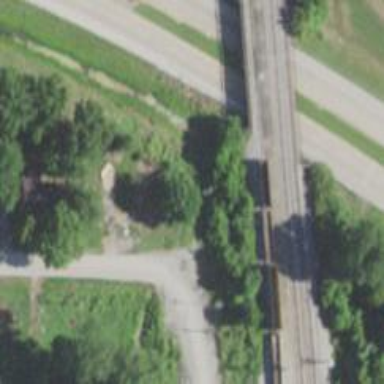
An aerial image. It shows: Bridge over railway siding.